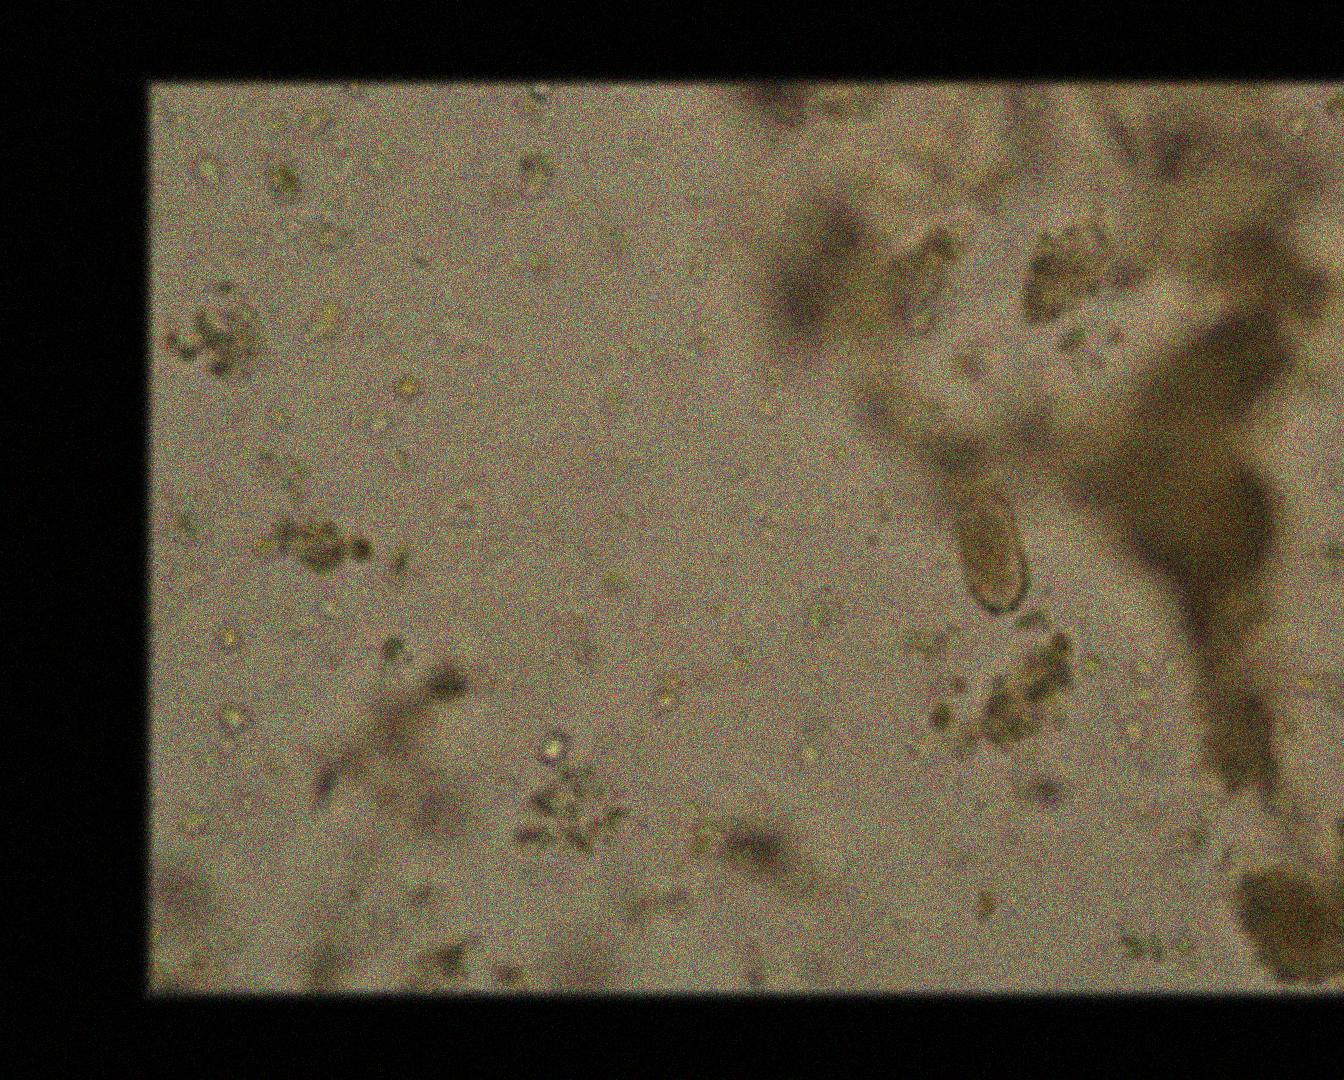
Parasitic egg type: Capillaria philippinensis